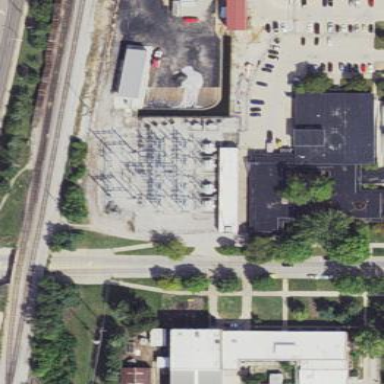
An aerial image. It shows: Power substation.